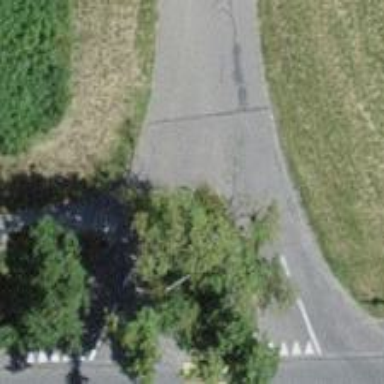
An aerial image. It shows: Footway with fine gravel surface.